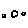
Label: circle